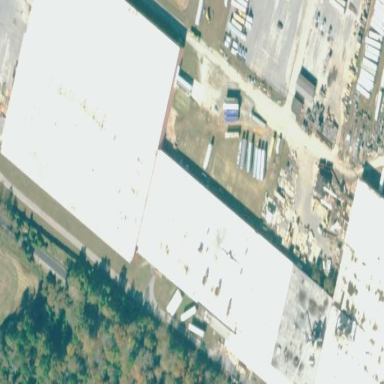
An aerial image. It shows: Industrial building.